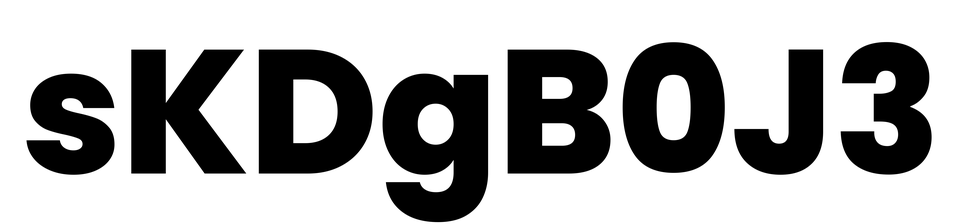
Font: Poppins-ExtraBold